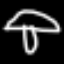
Label: mushroom